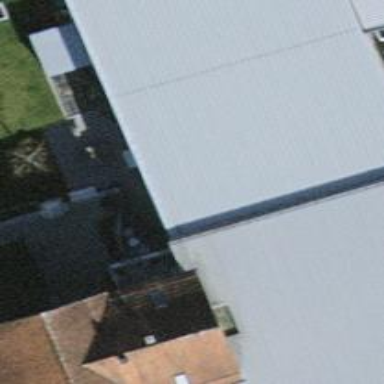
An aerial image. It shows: Car repair shop located in building.